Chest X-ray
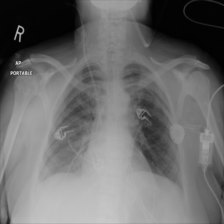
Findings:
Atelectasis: negative
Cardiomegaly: negative
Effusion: negative
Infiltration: negative
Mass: negative
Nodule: negative
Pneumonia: negative
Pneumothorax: negative
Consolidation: negative
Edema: negative
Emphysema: negative
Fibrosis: negative
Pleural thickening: negative
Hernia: negative